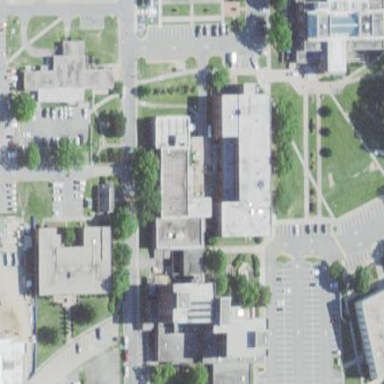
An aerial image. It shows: University building.